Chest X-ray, PA view. Patient: 52 years old, sex M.
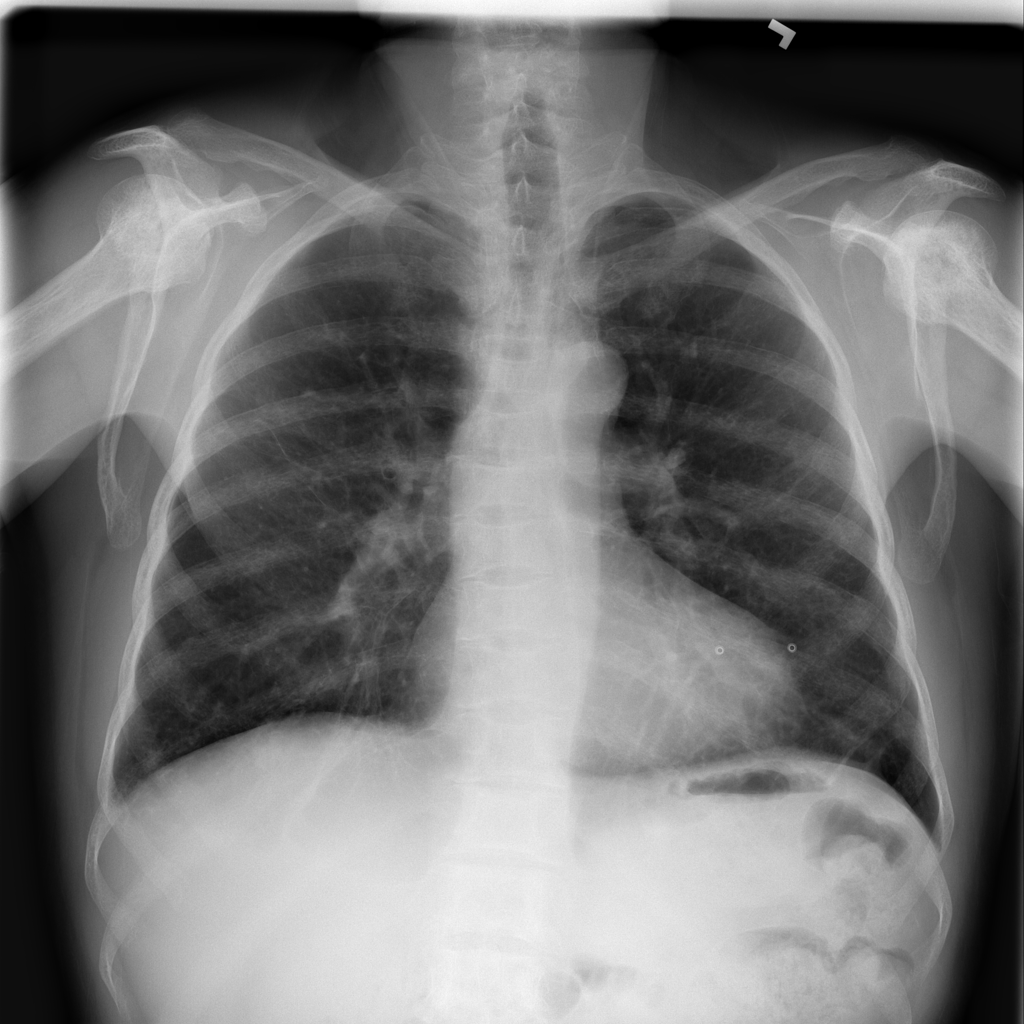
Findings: No Finding